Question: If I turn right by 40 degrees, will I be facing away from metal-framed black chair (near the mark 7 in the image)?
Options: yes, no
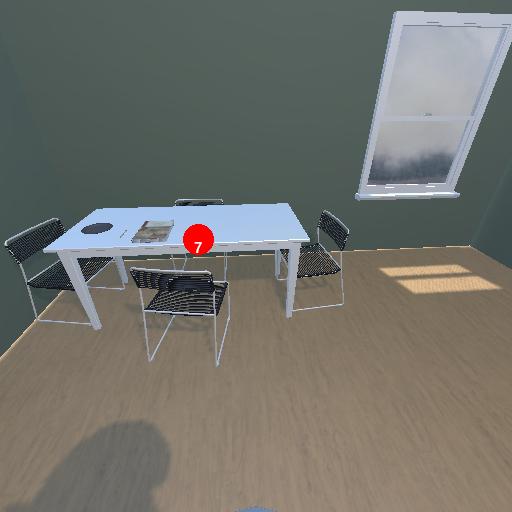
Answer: yes